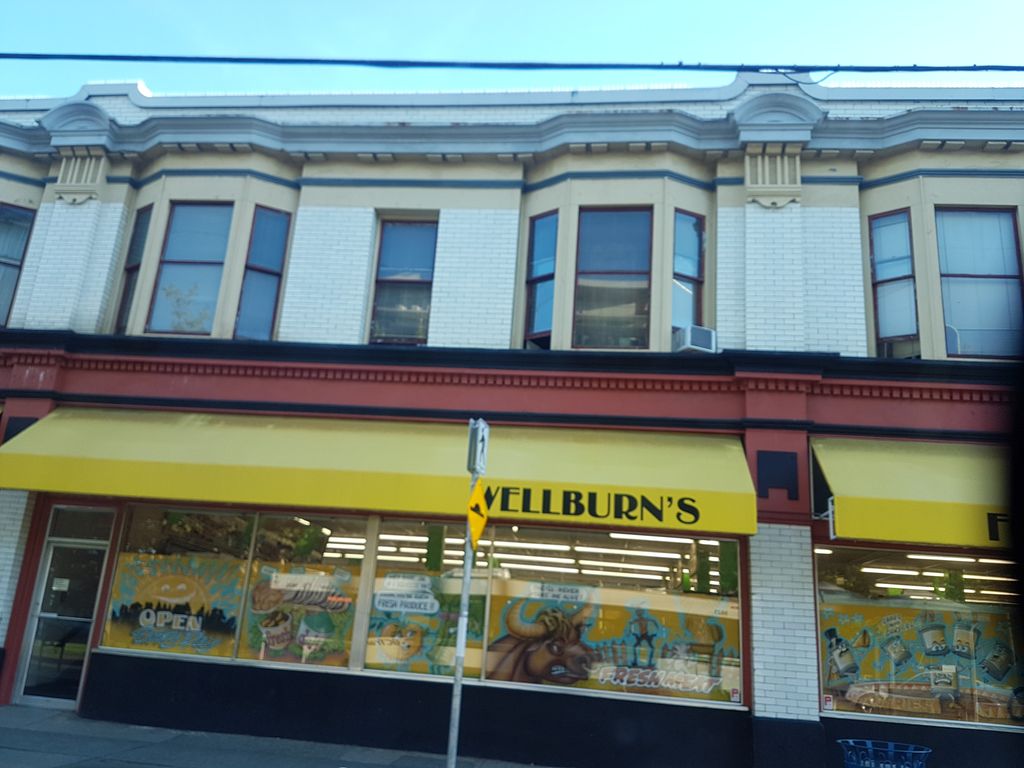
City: victoria